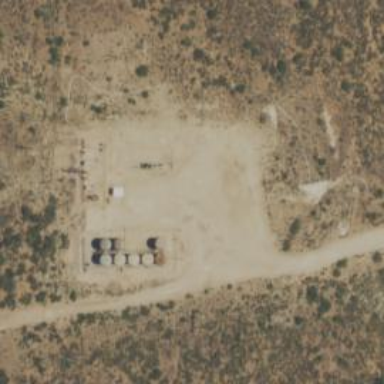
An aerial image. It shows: Petroleum well.